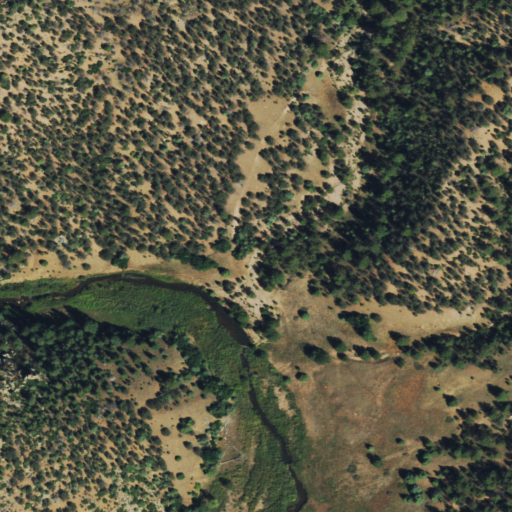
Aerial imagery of valley in Colorado named Rattlesnake Gulch containing evergreen forest, shrub, and woody wetlands